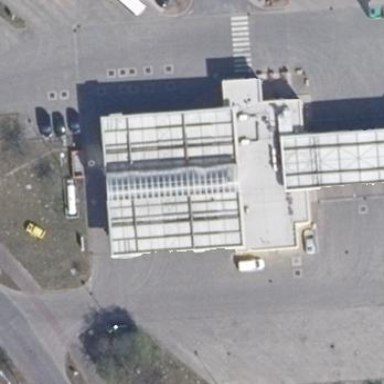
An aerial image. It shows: View of roof of building.